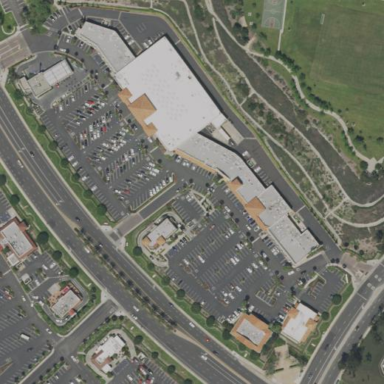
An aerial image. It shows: Retail area.